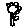
Label: flower